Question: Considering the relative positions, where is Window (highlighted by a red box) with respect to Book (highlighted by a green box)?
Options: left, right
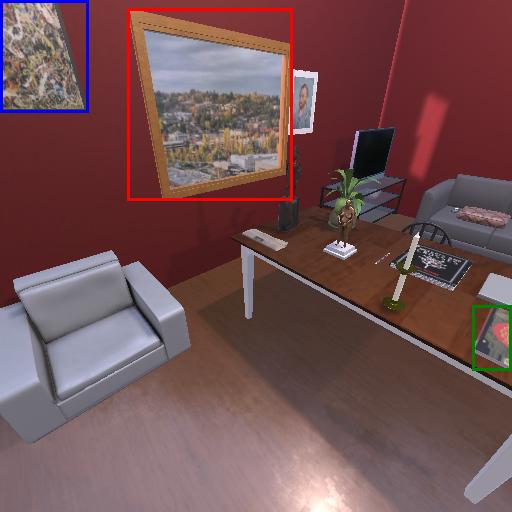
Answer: left